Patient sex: M
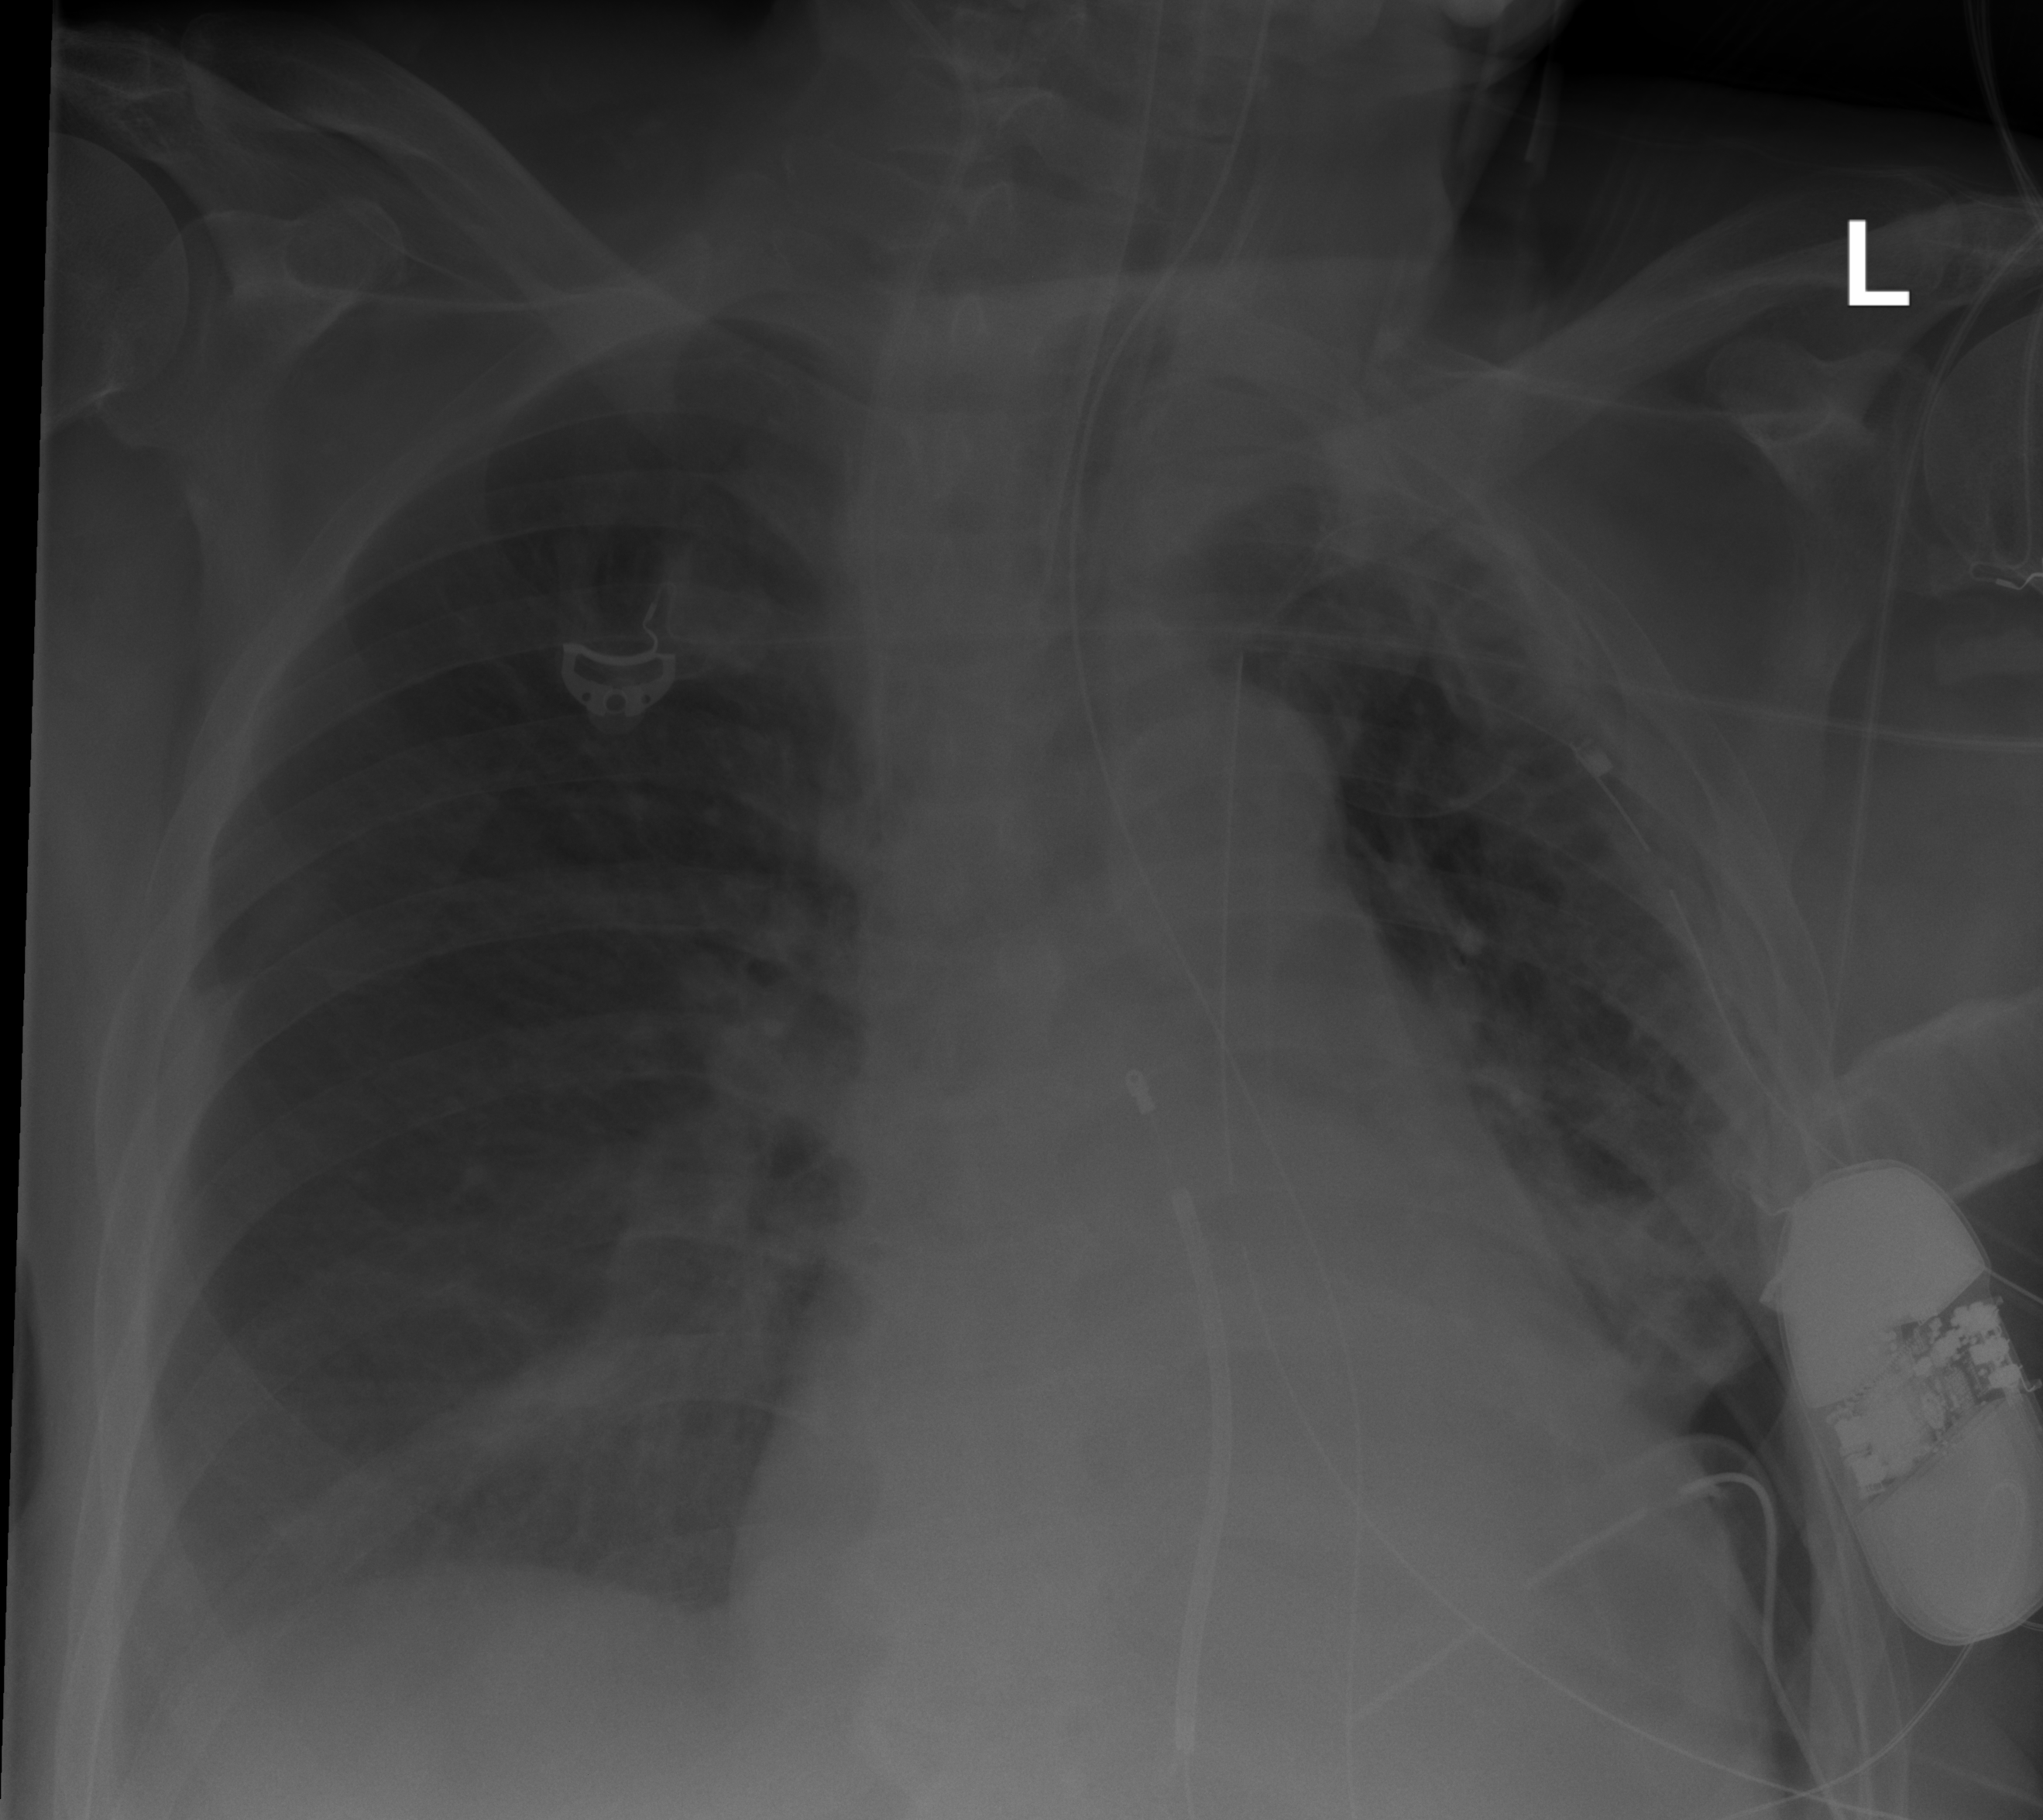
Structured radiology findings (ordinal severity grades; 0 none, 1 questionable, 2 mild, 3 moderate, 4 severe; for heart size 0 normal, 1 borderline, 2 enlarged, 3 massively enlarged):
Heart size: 2
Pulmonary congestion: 2
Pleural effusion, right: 0
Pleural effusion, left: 0
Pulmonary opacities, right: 2
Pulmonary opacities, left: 2
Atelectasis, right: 1
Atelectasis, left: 1